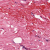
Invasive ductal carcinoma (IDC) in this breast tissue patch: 0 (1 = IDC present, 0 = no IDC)